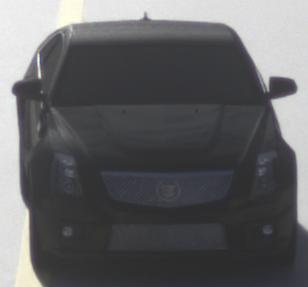
Make: Cadillac
Model: CTS-V
Detailed model: CTS-V (II) Limousine
Model produced from: 2008/11
Model produced until: 2010/12
Doors: 4
Color: black
Road condition: dry road
Daytime: morning or afternoon
Contrast: medium contrast